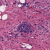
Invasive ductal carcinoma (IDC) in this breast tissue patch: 1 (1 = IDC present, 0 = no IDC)